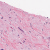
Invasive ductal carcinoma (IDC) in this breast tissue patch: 1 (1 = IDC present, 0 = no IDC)